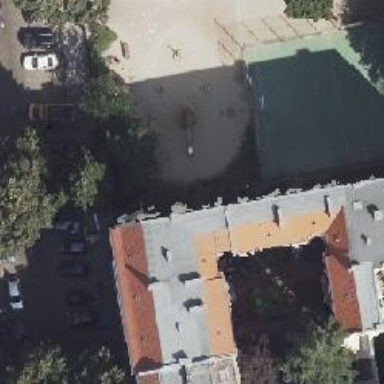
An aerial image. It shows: Sandpit at the playground.